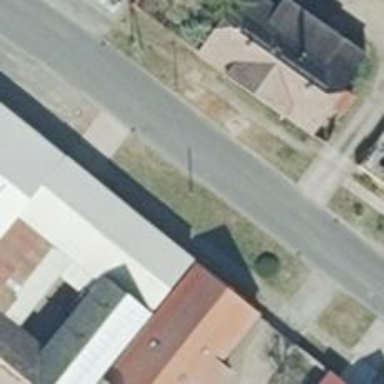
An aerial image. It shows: Power pole.